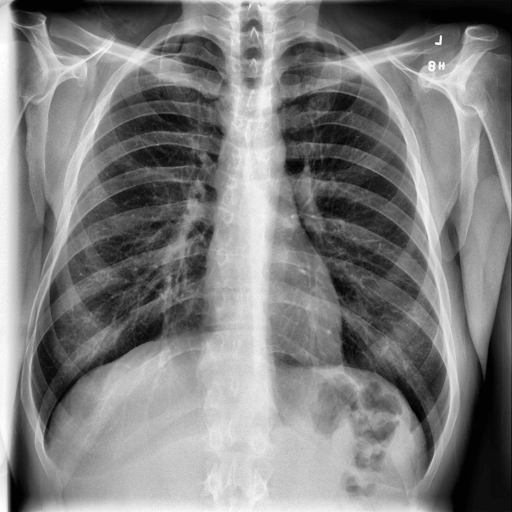
Finding: NORMAL